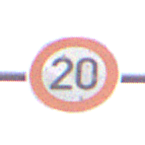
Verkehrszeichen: Geschwindigkeit20
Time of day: Midday
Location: Outdoor (RoadRail)
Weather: Overcast
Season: NotSpecified
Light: Natural